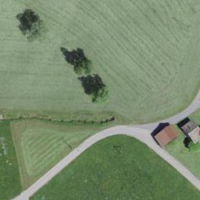
EUNIS habitat code: 24
Species observed at this site:
Myathropa florea